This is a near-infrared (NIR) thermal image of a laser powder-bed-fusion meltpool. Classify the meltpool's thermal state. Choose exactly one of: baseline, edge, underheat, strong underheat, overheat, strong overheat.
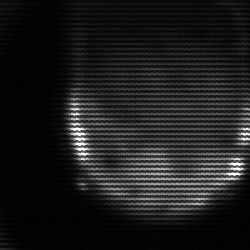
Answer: edge